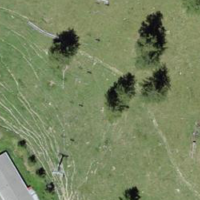
EUNIS habitat code: 26
Species observed at this site:
Larix decidua